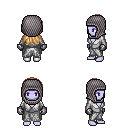
a pixel art fantasy rpg character, female body template, dark elf, purple skin, white robe, teal pants, light blonde unkempt hairstyle, chain hood, metal gloves, four views (front, back, left, right), 2x2 character sprite sheet, small pixel art, hard edges, no anti-aliasing